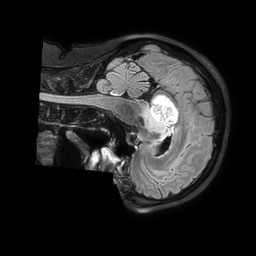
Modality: FLAIR
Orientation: sagittal
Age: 58
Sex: female
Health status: ill
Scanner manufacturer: philips
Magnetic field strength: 3 T
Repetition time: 4.8 s
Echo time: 0.34 s